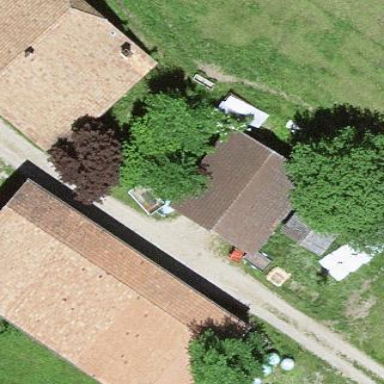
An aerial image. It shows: Shed.